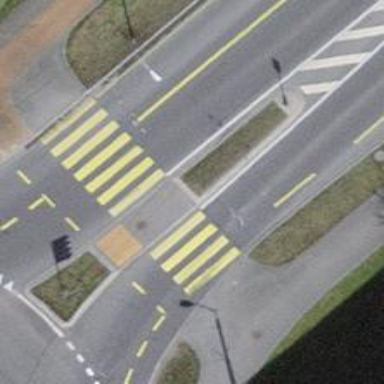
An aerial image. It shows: Footway that serves as traffic island.